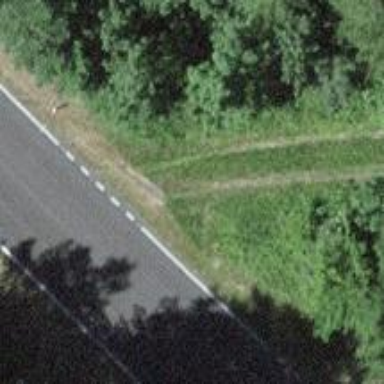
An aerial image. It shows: Gravel track with track type of grade3.